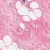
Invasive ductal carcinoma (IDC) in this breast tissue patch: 0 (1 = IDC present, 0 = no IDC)